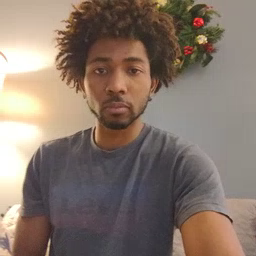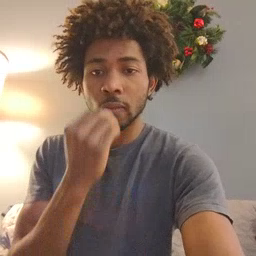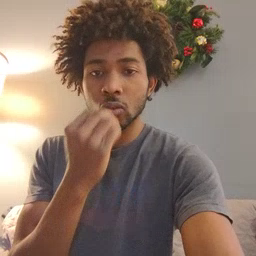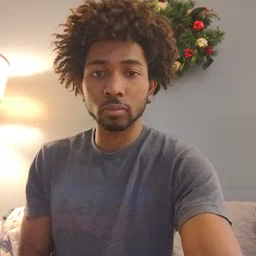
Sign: food